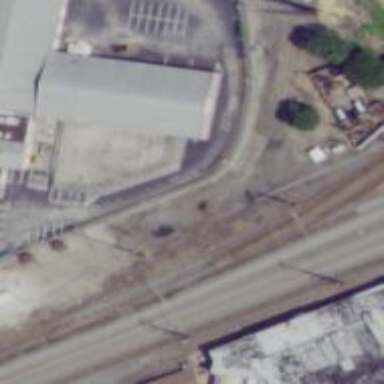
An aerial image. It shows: Railway siding with rails.